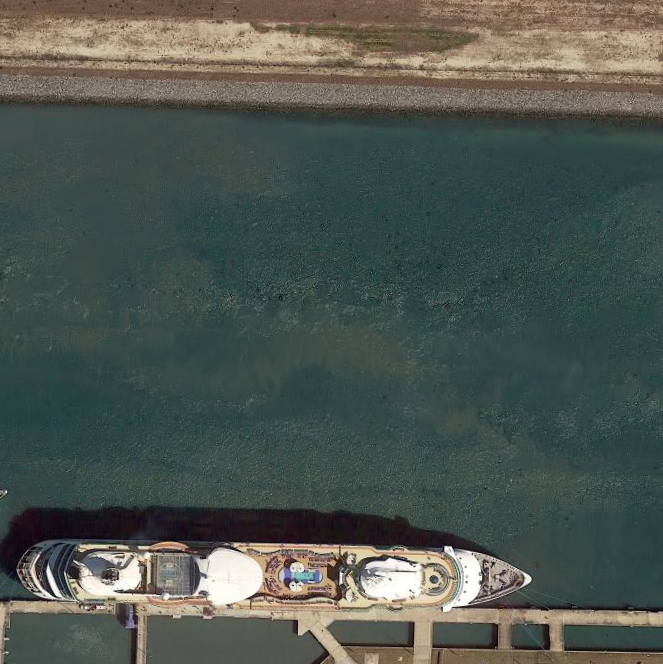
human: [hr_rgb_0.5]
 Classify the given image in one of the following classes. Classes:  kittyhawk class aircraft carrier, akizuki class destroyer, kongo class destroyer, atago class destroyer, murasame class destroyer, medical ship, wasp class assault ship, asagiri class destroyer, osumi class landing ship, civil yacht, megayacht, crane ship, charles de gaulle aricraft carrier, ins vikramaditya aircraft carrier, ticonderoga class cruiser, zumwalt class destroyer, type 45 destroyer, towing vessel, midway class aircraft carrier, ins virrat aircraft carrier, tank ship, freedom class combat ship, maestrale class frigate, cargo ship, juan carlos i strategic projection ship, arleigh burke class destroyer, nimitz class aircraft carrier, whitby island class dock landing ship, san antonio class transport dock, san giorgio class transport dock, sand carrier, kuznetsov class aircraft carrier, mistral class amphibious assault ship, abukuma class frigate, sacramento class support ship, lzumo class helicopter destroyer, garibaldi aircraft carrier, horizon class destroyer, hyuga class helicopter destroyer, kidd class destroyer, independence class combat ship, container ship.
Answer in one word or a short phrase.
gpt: Megayacht